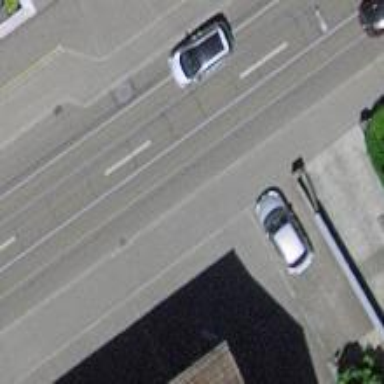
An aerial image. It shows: Tram level crossing on the railway.